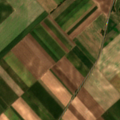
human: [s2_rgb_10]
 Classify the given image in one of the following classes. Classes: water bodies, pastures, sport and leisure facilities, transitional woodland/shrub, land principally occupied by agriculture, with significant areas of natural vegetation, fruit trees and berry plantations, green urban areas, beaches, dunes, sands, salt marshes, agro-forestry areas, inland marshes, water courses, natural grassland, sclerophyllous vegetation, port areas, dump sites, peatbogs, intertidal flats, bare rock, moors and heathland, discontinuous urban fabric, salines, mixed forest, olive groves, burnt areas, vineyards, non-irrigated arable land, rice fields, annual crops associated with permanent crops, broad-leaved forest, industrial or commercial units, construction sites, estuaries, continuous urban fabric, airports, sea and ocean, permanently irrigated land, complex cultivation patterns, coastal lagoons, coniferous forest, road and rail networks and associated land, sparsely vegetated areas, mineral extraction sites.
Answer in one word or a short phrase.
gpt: non-irrigated arable land